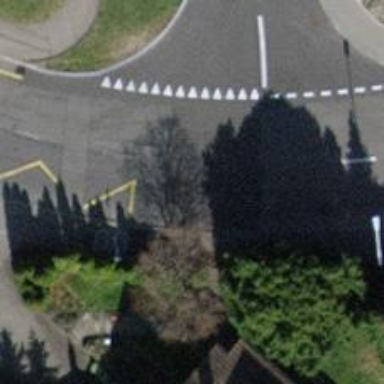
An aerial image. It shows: Public transport stop position.